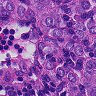
Metastatic tissue present: yes